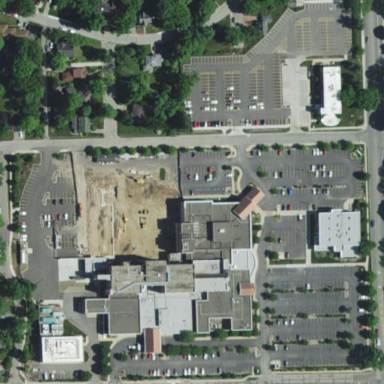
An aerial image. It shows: Healthcare facility identified as hospital.